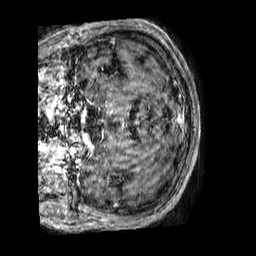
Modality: T1w
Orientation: coronal
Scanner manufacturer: philips
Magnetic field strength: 3 T
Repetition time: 0.006854 s
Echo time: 0.003089 s